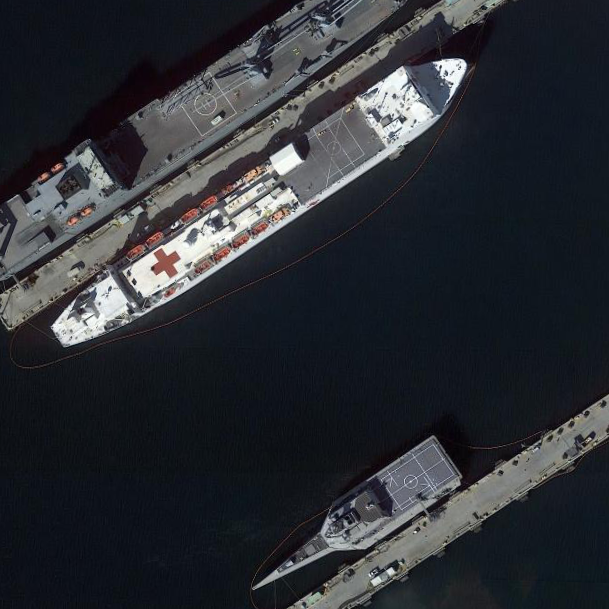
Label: Medical_ship